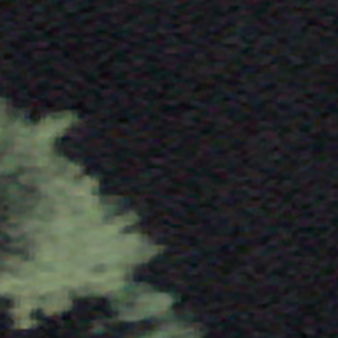
Label: other